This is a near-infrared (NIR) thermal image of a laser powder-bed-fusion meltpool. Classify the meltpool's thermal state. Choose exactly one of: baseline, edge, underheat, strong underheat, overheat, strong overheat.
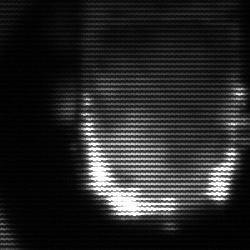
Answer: baseline